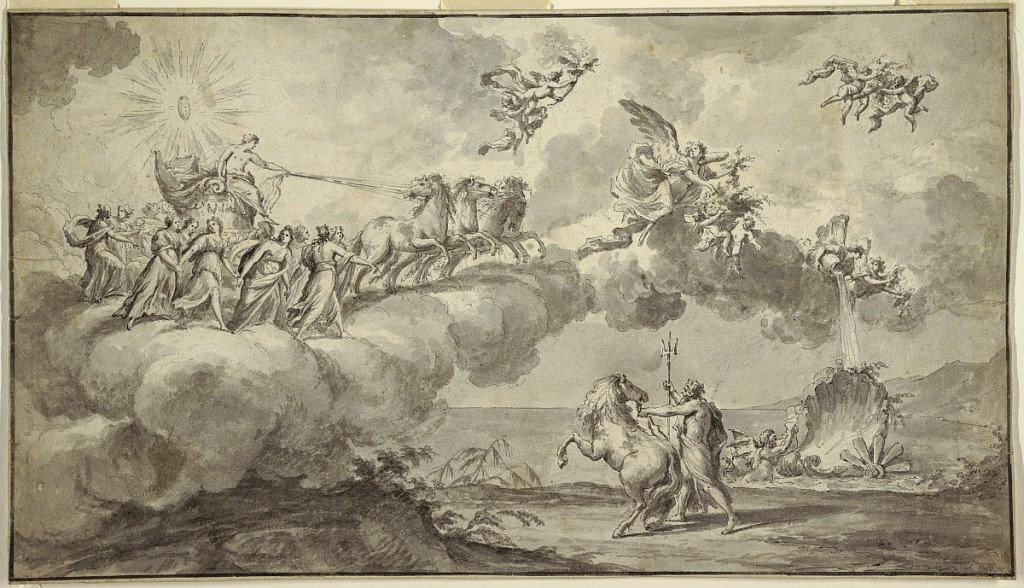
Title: Tapestry Design: Apollo in his Chariot Led by Aurora
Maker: Fedele Fischetti, Italian, 1734 - 1789
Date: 1760–89
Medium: Pen and brush and black ink, gray wash on off-white laid paper, ruled border in pen and black ink, lined
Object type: Drawing
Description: Design is based on Guido Reni's "Aurora," Palazzo Rospigliosi, Rome. The clouds rise from the sea and carry Apollo in his chariot. He is accompanied by the Hours; the group is preceded by Aurora and two genii holding a jar and flowers. In the lower right, Neptune stands onshore; he holds the reigns of his horse and his trident.